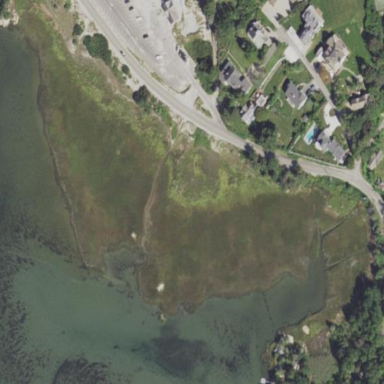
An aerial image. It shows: Saltmarsh wetland area.